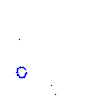
Particle: proton